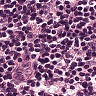
Metastatic tissue present: no